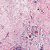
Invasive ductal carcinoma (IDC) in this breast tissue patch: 0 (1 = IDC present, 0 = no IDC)